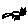
Label: cat